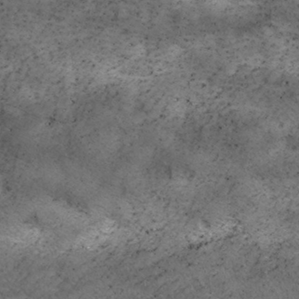
Label: non_frost